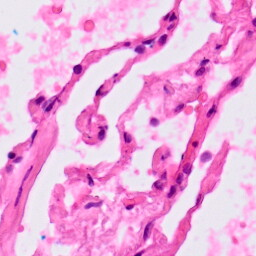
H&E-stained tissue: Lung